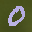
Label: 0